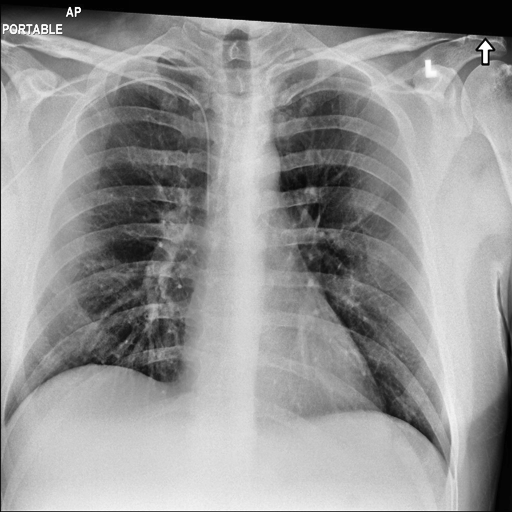
Finding: NORMAL